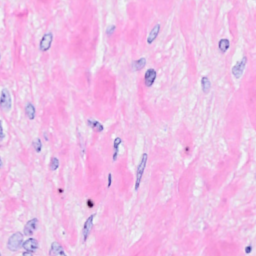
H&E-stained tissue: Breast